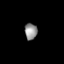
Tissue: prostate
Cell type: Fibroblasts
Senescence score: 0.7052
Nuclear area (px): 199
Mean DAPI intensity: 146.538